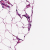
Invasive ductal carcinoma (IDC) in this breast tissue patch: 0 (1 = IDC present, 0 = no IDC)